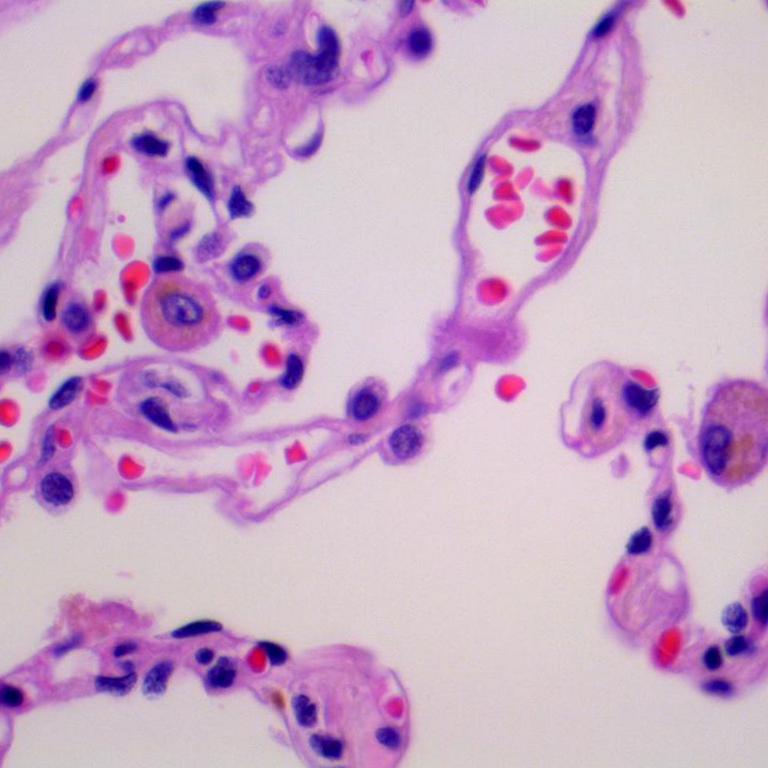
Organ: lung
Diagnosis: benign